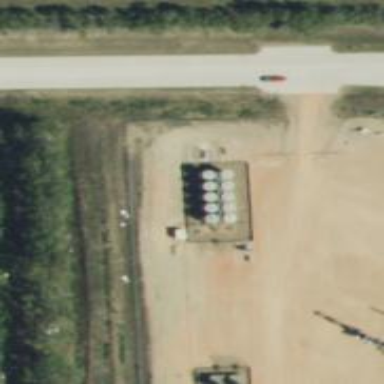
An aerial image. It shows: Storage tank that is man-made.